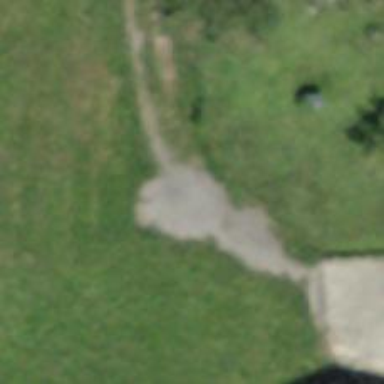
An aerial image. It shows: Unpaved driveway designated as service road.